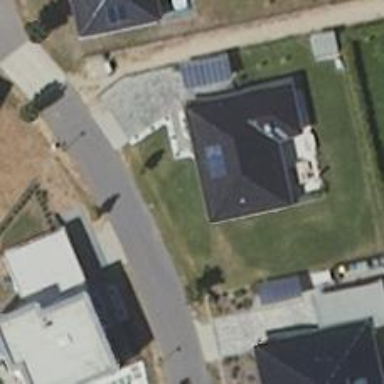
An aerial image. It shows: Grey house with pyramidal roof shape.